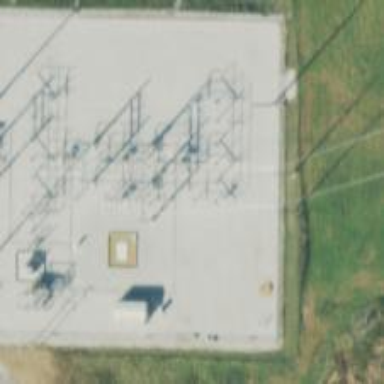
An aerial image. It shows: Switch for power supply.